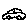
Label: car